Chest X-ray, AP view. Patient: 30 years old, sex F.
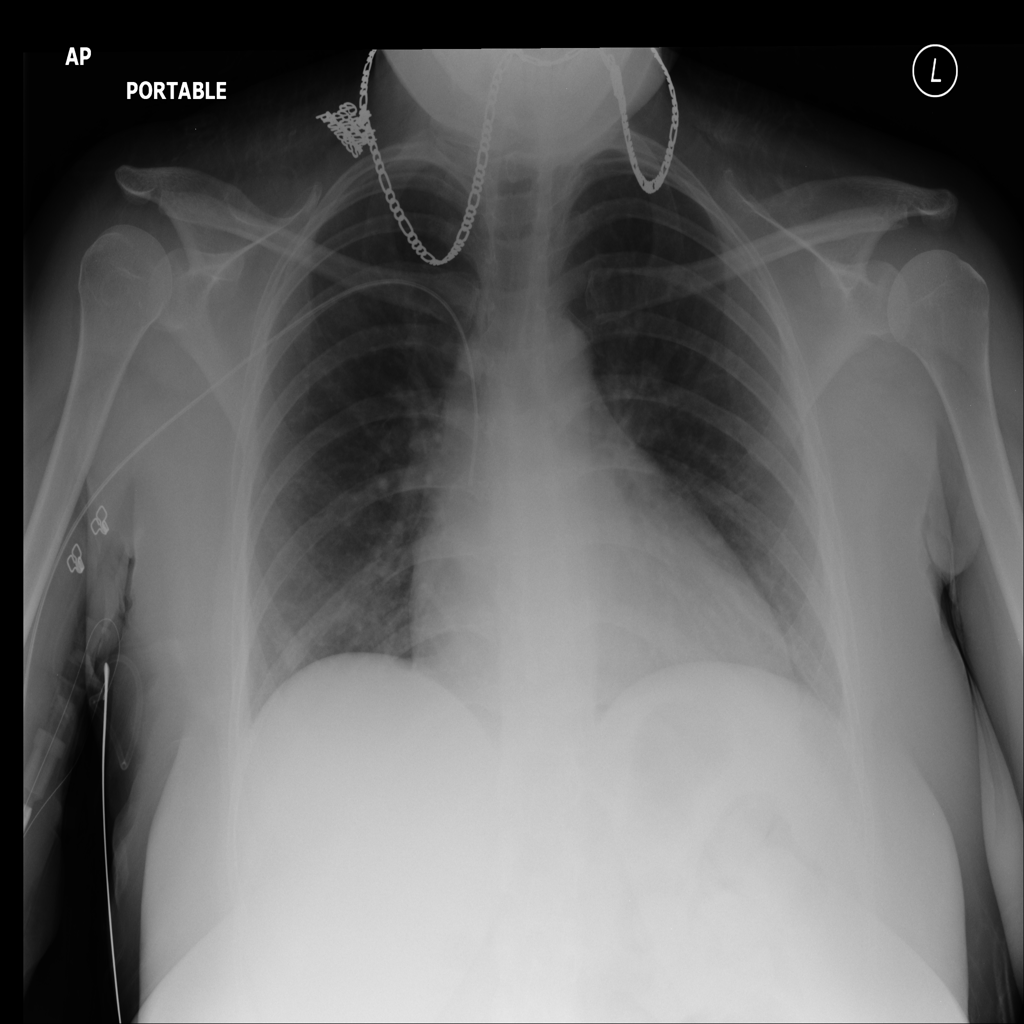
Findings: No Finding